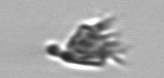
Label: Paratontonia_gracillima